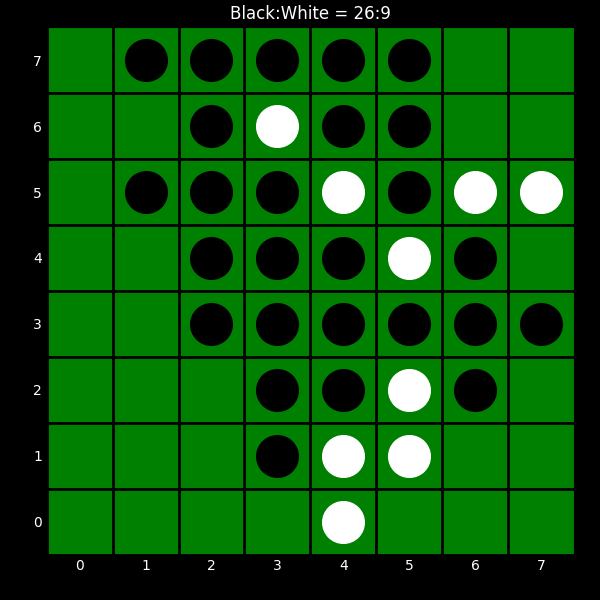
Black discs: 26
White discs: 9